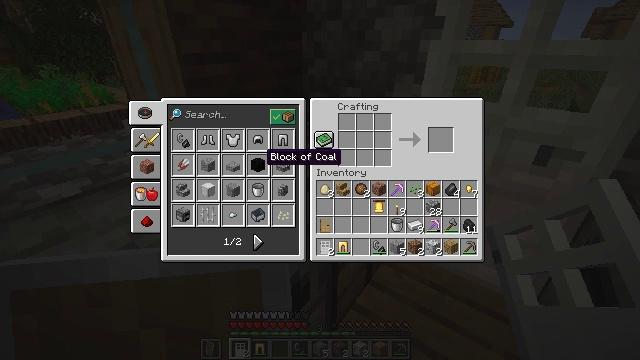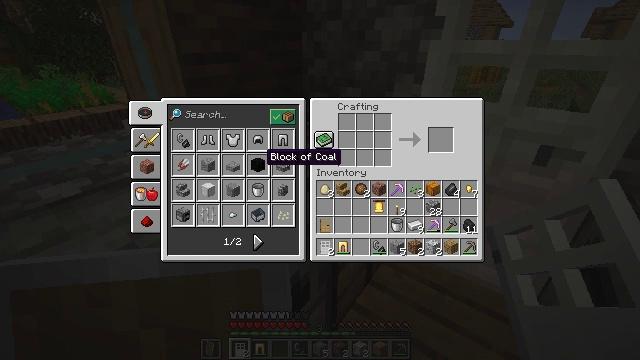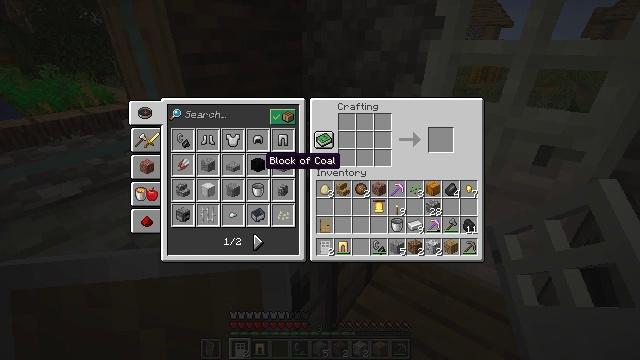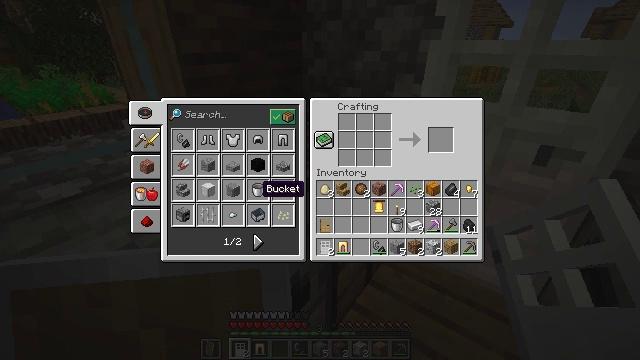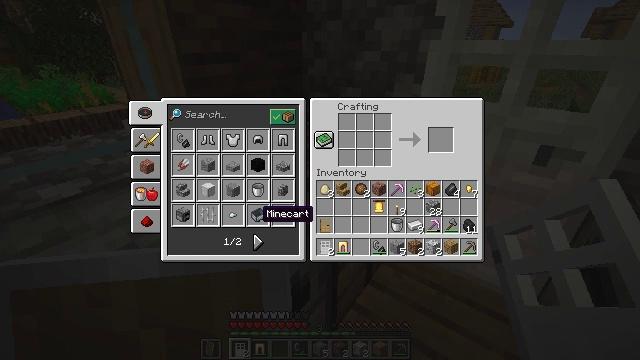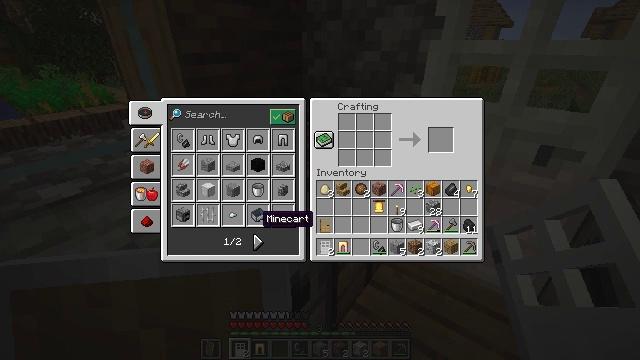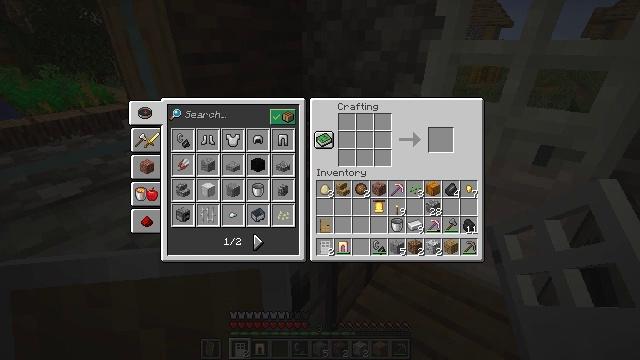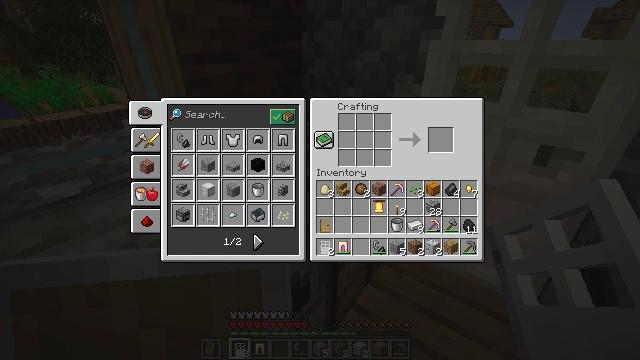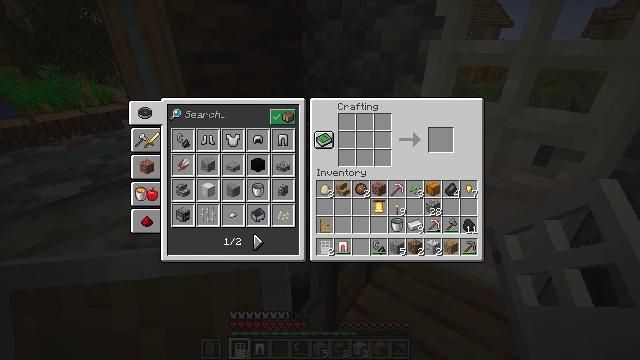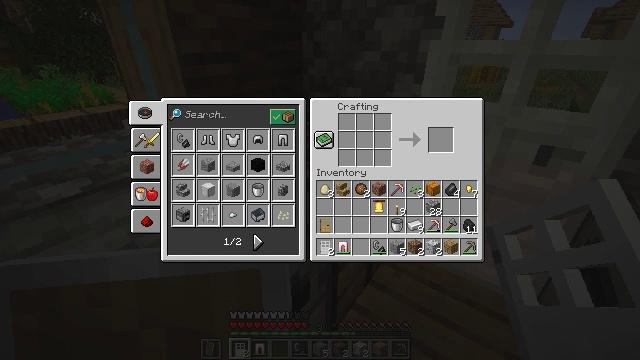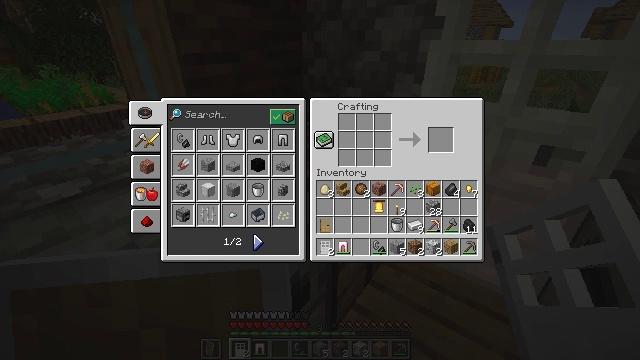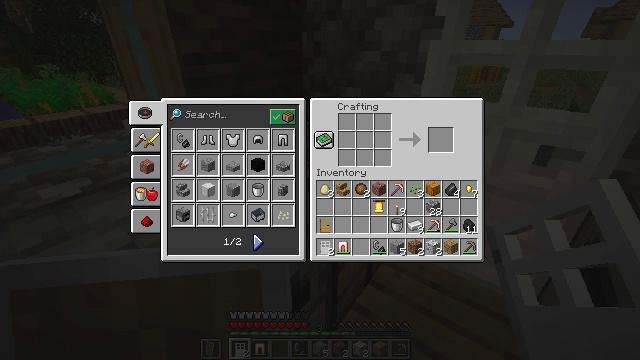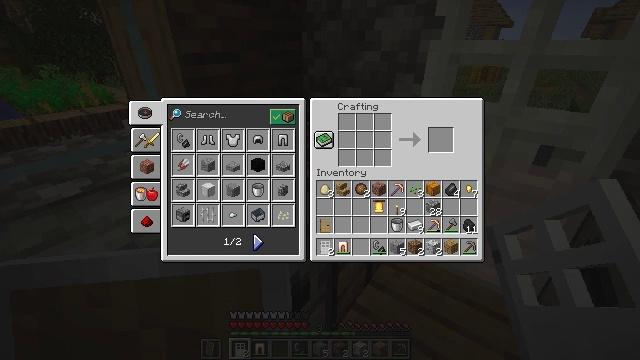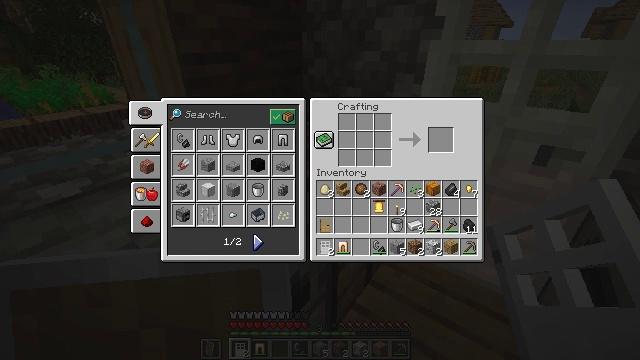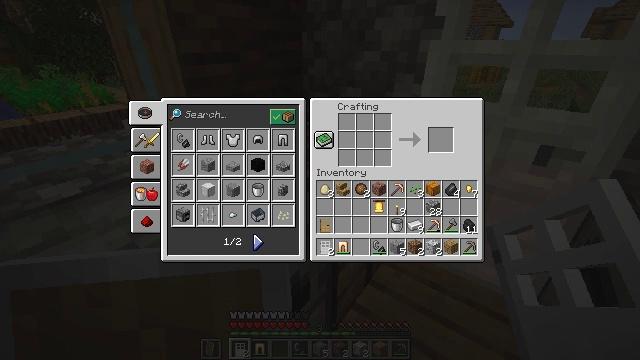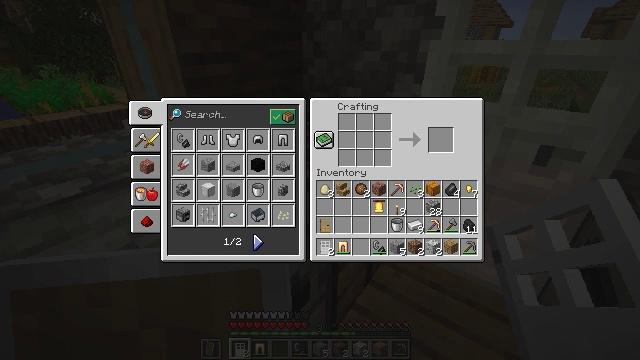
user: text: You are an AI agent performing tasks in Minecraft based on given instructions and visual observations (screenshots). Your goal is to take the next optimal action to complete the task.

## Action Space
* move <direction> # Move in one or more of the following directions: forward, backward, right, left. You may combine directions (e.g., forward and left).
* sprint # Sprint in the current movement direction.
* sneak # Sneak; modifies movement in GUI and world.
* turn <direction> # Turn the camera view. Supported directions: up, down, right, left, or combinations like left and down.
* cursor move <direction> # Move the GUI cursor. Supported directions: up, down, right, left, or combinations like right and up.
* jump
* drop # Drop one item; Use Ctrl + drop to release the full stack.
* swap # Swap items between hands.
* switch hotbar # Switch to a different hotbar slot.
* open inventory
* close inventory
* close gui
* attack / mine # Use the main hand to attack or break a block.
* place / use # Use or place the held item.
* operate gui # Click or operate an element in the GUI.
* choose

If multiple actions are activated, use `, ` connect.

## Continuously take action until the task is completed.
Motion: motion action
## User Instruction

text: Form a heavy weighted pressure plate inside the crafting table.
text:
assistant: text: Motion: no_op
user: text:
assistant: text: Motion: no_op
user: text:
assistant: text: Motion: turn down
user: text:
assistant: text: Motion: turn down
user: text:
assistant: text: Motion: no_op
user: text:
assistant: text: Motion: no_op
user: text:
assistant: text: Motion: no_op
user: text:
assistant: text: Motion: no_op
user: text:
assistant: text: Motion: no_op
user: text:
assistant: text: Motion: no_op
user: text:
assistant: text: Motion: no_op
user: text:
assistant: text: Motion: no_op
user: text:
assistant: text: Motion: no_op
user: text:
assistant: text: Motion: no_op
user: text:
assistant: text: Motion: no_op
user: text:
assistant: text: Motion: attack / mine
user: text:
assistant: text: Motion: attack / mine
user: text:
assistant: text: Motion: attack / mine
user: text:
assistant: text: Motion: attack / mine
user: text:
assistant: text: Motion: no_op
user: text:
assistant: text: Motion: no_op
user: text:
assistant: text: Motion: no_op
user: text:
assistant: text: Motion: no_op
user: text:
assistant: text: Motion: no_op
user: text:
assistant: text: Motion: turn left
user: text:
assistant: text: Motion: turn left
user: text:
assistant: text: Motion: turn left
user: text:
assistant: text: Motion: no_op
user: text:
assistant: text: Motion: no_op
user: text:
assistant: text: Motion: no_op